Interaction volume radius: 10 \u00c5
Interaction volume height: 15 \u00c5
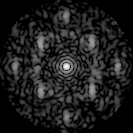
Disorder parameter: 0.5548